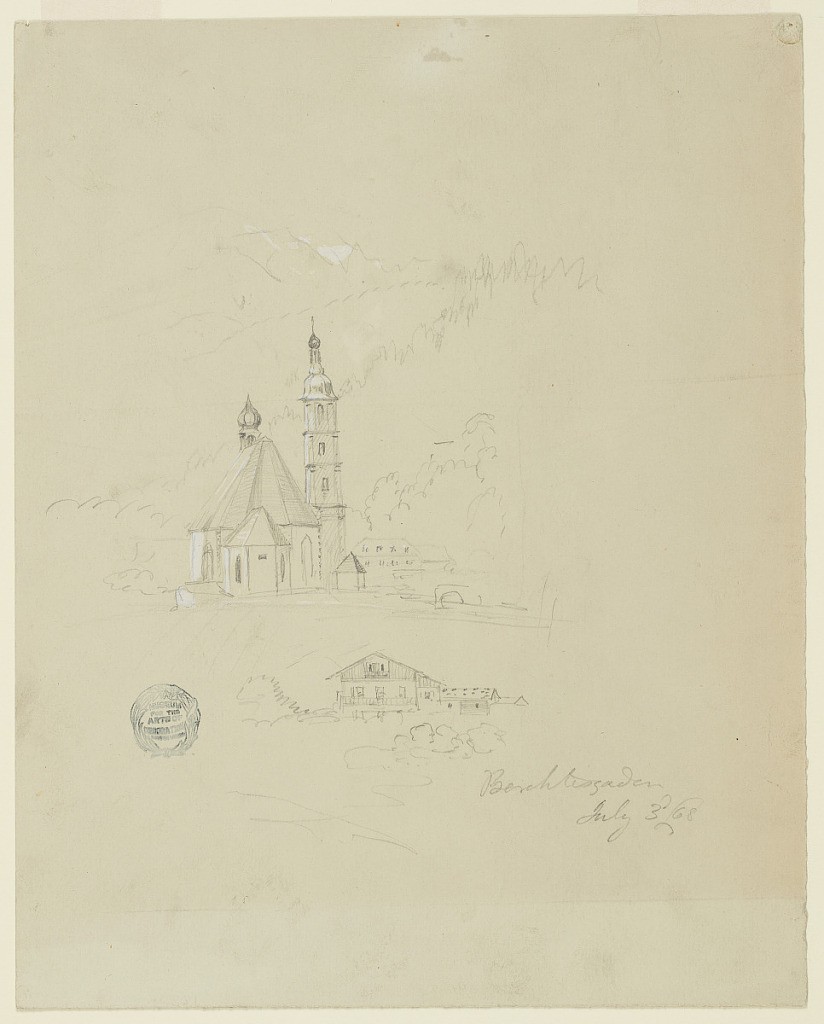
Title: Church and a House in Berchtesgaden, Bavaria (Germany)
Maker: Frederic Edwin Church, American, 1826–1900
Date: July 3, 1868
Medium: Graphite, brush and white gouache on gray-green wove paper
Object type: Drawing
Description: Architecture and landscape sketch showing views of a church and a house in Berchtesgaden, Bavaria. At center, a church with a tall, square, and stacked belltower and steeply angled roof is shown from the rear. Other buildings are faintly rendered around it, while a heavily wooded mountain is shown behind it. Separately rendered, a sketch of the facade of a chalet and nearby vegetation is included at lower center.